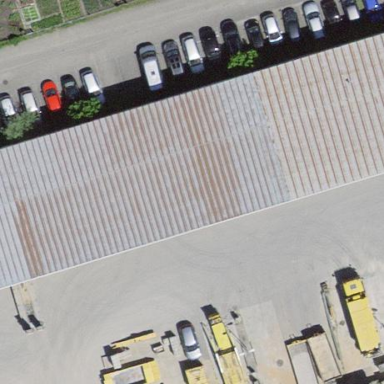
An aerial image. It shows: Warehouse.